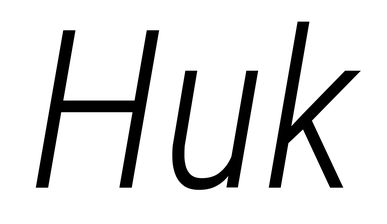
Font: Roboto-Italic_Condensed_Light_Italic